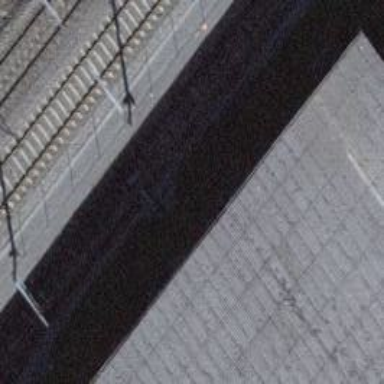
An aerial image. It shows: Railway switch.